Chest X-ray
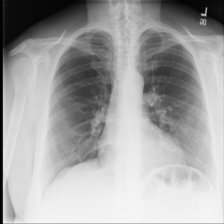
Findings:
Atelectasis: negative
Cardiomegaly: negative
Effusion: negative
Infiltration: negative
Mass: negative
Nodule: negative
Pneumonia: negative
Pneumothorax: negative
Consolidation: negative
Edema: negative
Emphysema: negative
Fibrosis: negative
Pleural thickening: negative
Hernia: negative